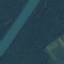
Label: River